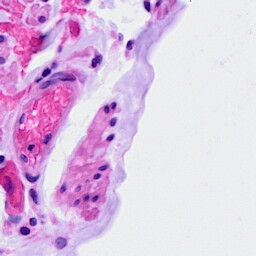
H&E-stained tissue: Ovarian